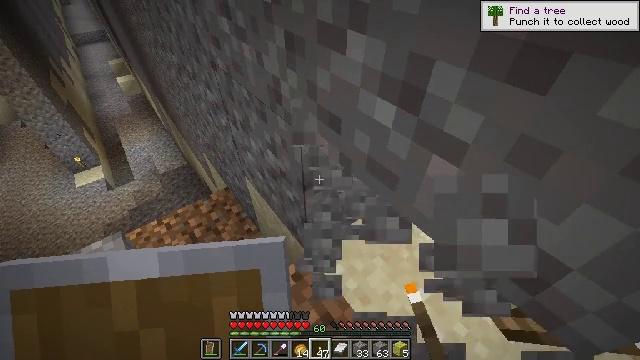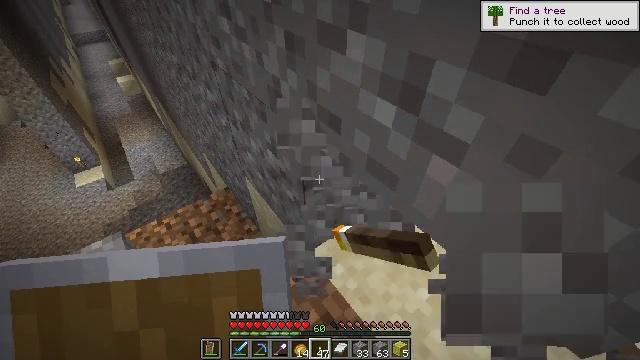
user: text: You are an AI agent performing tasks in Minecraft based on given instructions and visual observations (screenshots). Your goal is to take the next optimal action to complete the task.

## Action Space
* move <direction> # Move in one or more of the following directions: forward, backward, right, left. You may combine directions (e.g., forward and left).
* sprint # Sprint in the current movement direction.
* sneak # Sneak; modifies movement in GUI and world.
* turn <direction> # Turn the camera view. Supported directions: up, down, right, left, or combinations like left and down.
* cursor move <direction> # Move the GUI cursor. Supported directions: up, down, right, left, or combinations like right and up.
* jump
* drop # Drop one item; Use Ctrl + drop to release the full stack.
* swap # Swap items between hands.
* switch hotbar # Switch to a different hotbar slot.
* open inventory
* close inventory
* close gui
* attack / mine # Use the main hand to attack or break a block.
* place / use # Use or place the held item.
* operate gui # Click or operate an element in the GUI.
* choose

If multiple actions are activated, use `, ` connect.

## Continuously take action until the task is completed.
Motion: motion action
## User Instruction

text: Shovel up some gravel.
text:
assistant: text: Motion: attack / mine
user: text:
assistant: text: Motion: attack / mine